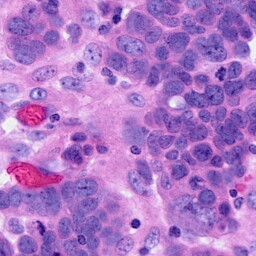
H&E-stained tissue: Ovarian